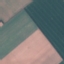
Land use / land cover class: AnnualCrop